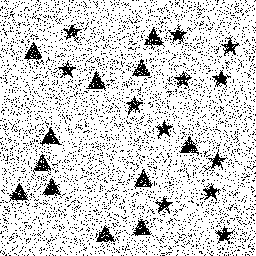
Squares: 0
Triangles: 12
Stars: 12
Total shapes: 24